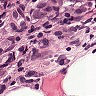
Metastatic tissue present: yes